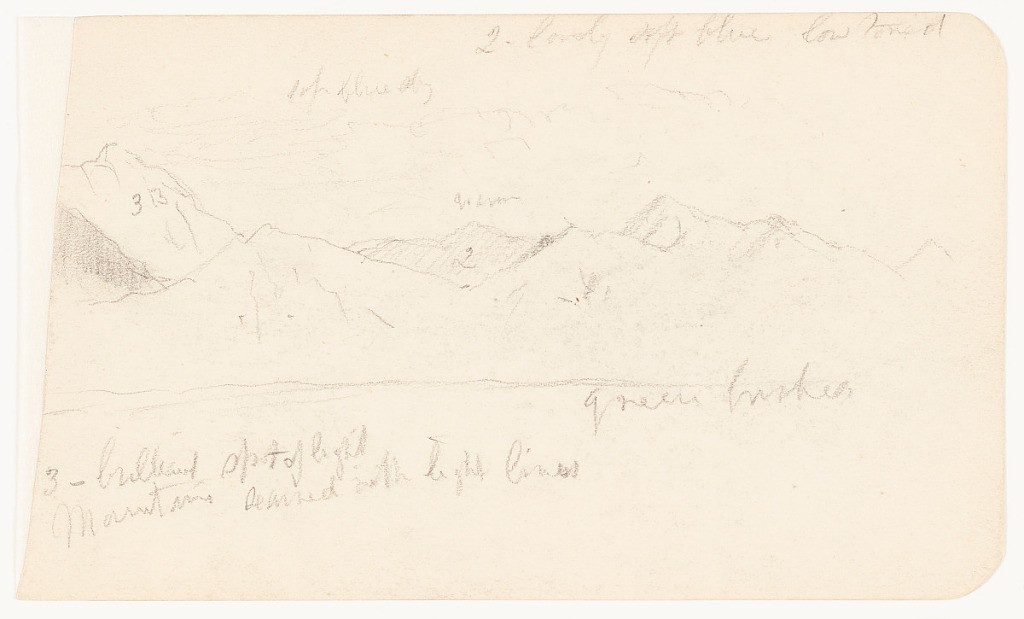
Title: Mountains in Mexico
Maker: Frederic Edwin Church, American, 1826–1900
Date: February–April 1889
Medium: Graphite on off-white wove paper; verso: graphite
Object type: Drawing
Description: Landscape sketch showing a view of rugged mountains in Mexico. Situated in the background across expansive flat terrain, a serrated mountain range made up of sharp peaks stretches across the horizon. A tall peak is visible along the left margin, while in the distance at center, a heavily shadowed peak is included.

Verso: Landscape sketch from Mexico showing a burn scar from a wildfire, which stretches across flat terrain in the middle distance, and a rugged mountain range in the background. Two sharp, twin peaks are visible at center, while a dark, low range of foothills are included in front of the mountains.